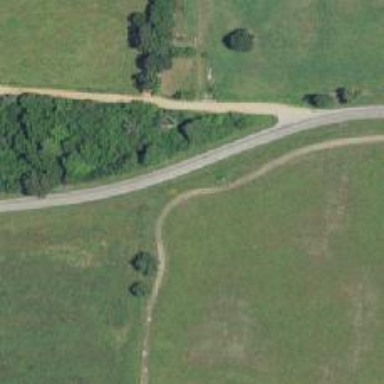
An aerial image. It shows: Driveway leading to service road.